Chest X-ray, AP view. Patient: 29 years old, sex F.
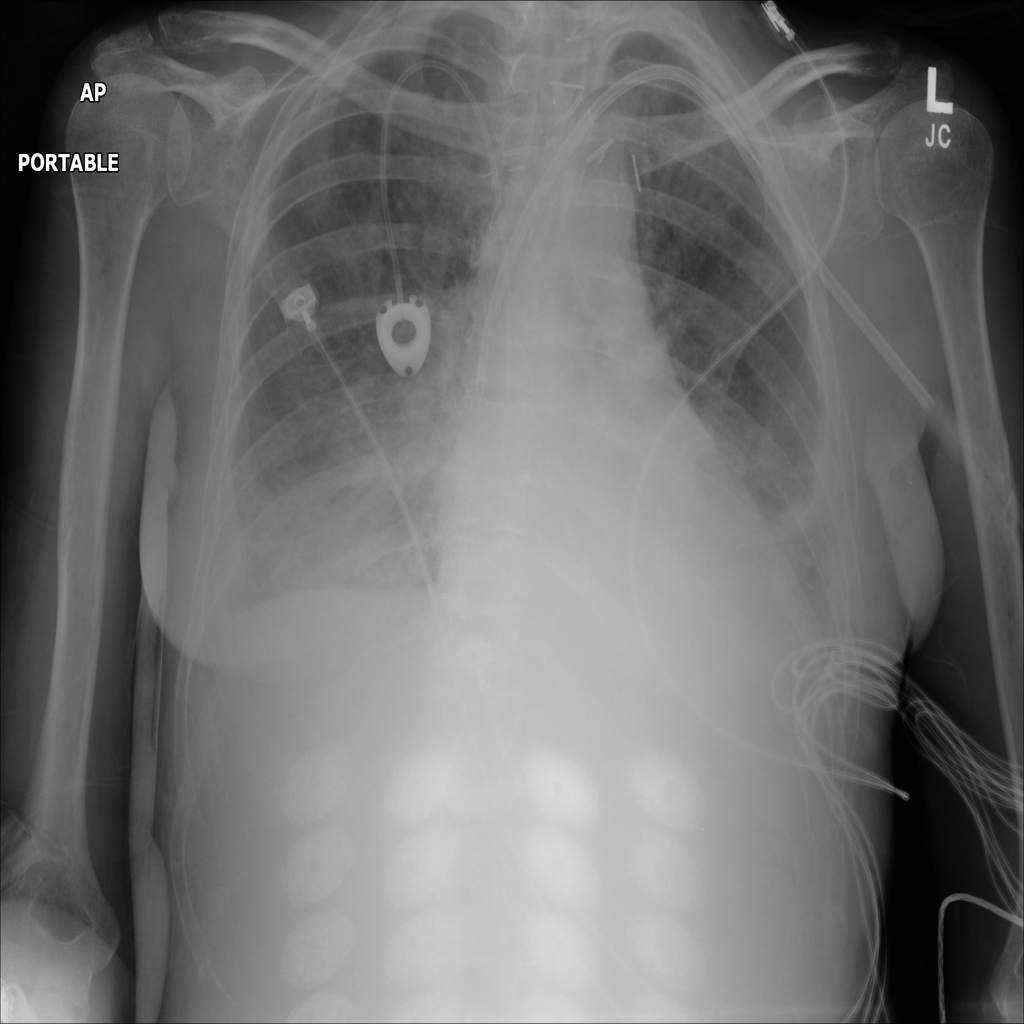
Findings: Atelectasis, Infiltration